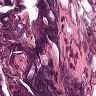
Metastatic tissue present: no